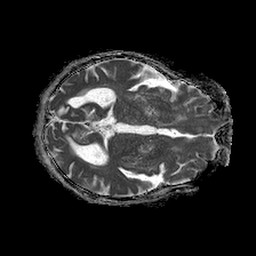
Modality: ADC
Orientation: axial
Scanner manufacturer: philips
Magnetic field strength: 1.5 T
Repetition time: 4.6 s
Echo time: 0.08517 s